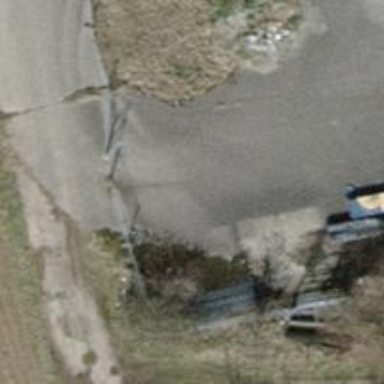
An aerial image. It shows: Gate.